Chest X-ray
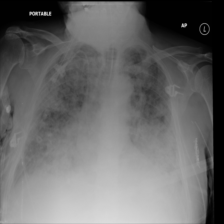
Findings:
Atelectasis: negative
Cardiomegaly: negative
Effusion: negative
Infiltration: positive
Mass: negative
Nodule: negative
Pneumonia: negative
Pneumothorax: negative
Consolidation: negative
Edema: negative
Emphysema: negative
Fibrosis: negative
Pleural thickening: negative
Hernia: negative